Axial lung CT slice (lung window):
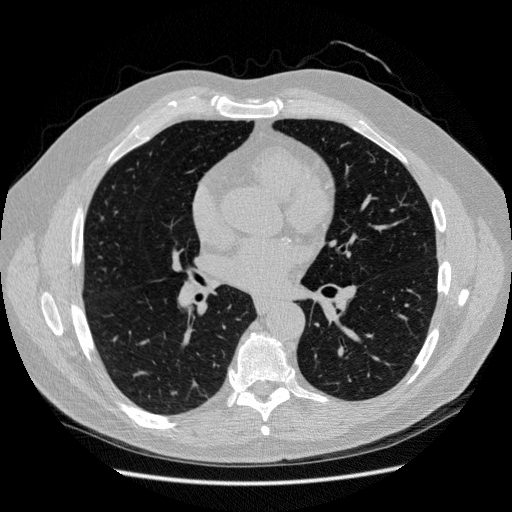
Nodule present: no